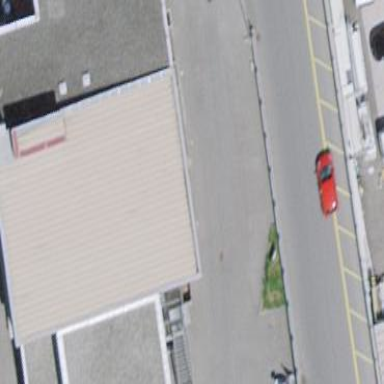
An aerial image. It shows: Industrial building.